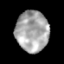
Tissue: lung
Cell type: Endothelial cells
Senescence score: 0.2033
Nuclear area (px): 1314
Mean DAPI intensity: 167.132